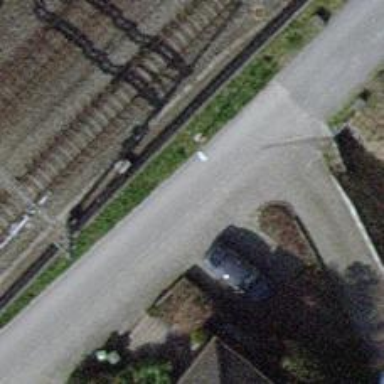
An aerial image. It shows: Bollard.